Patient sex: F
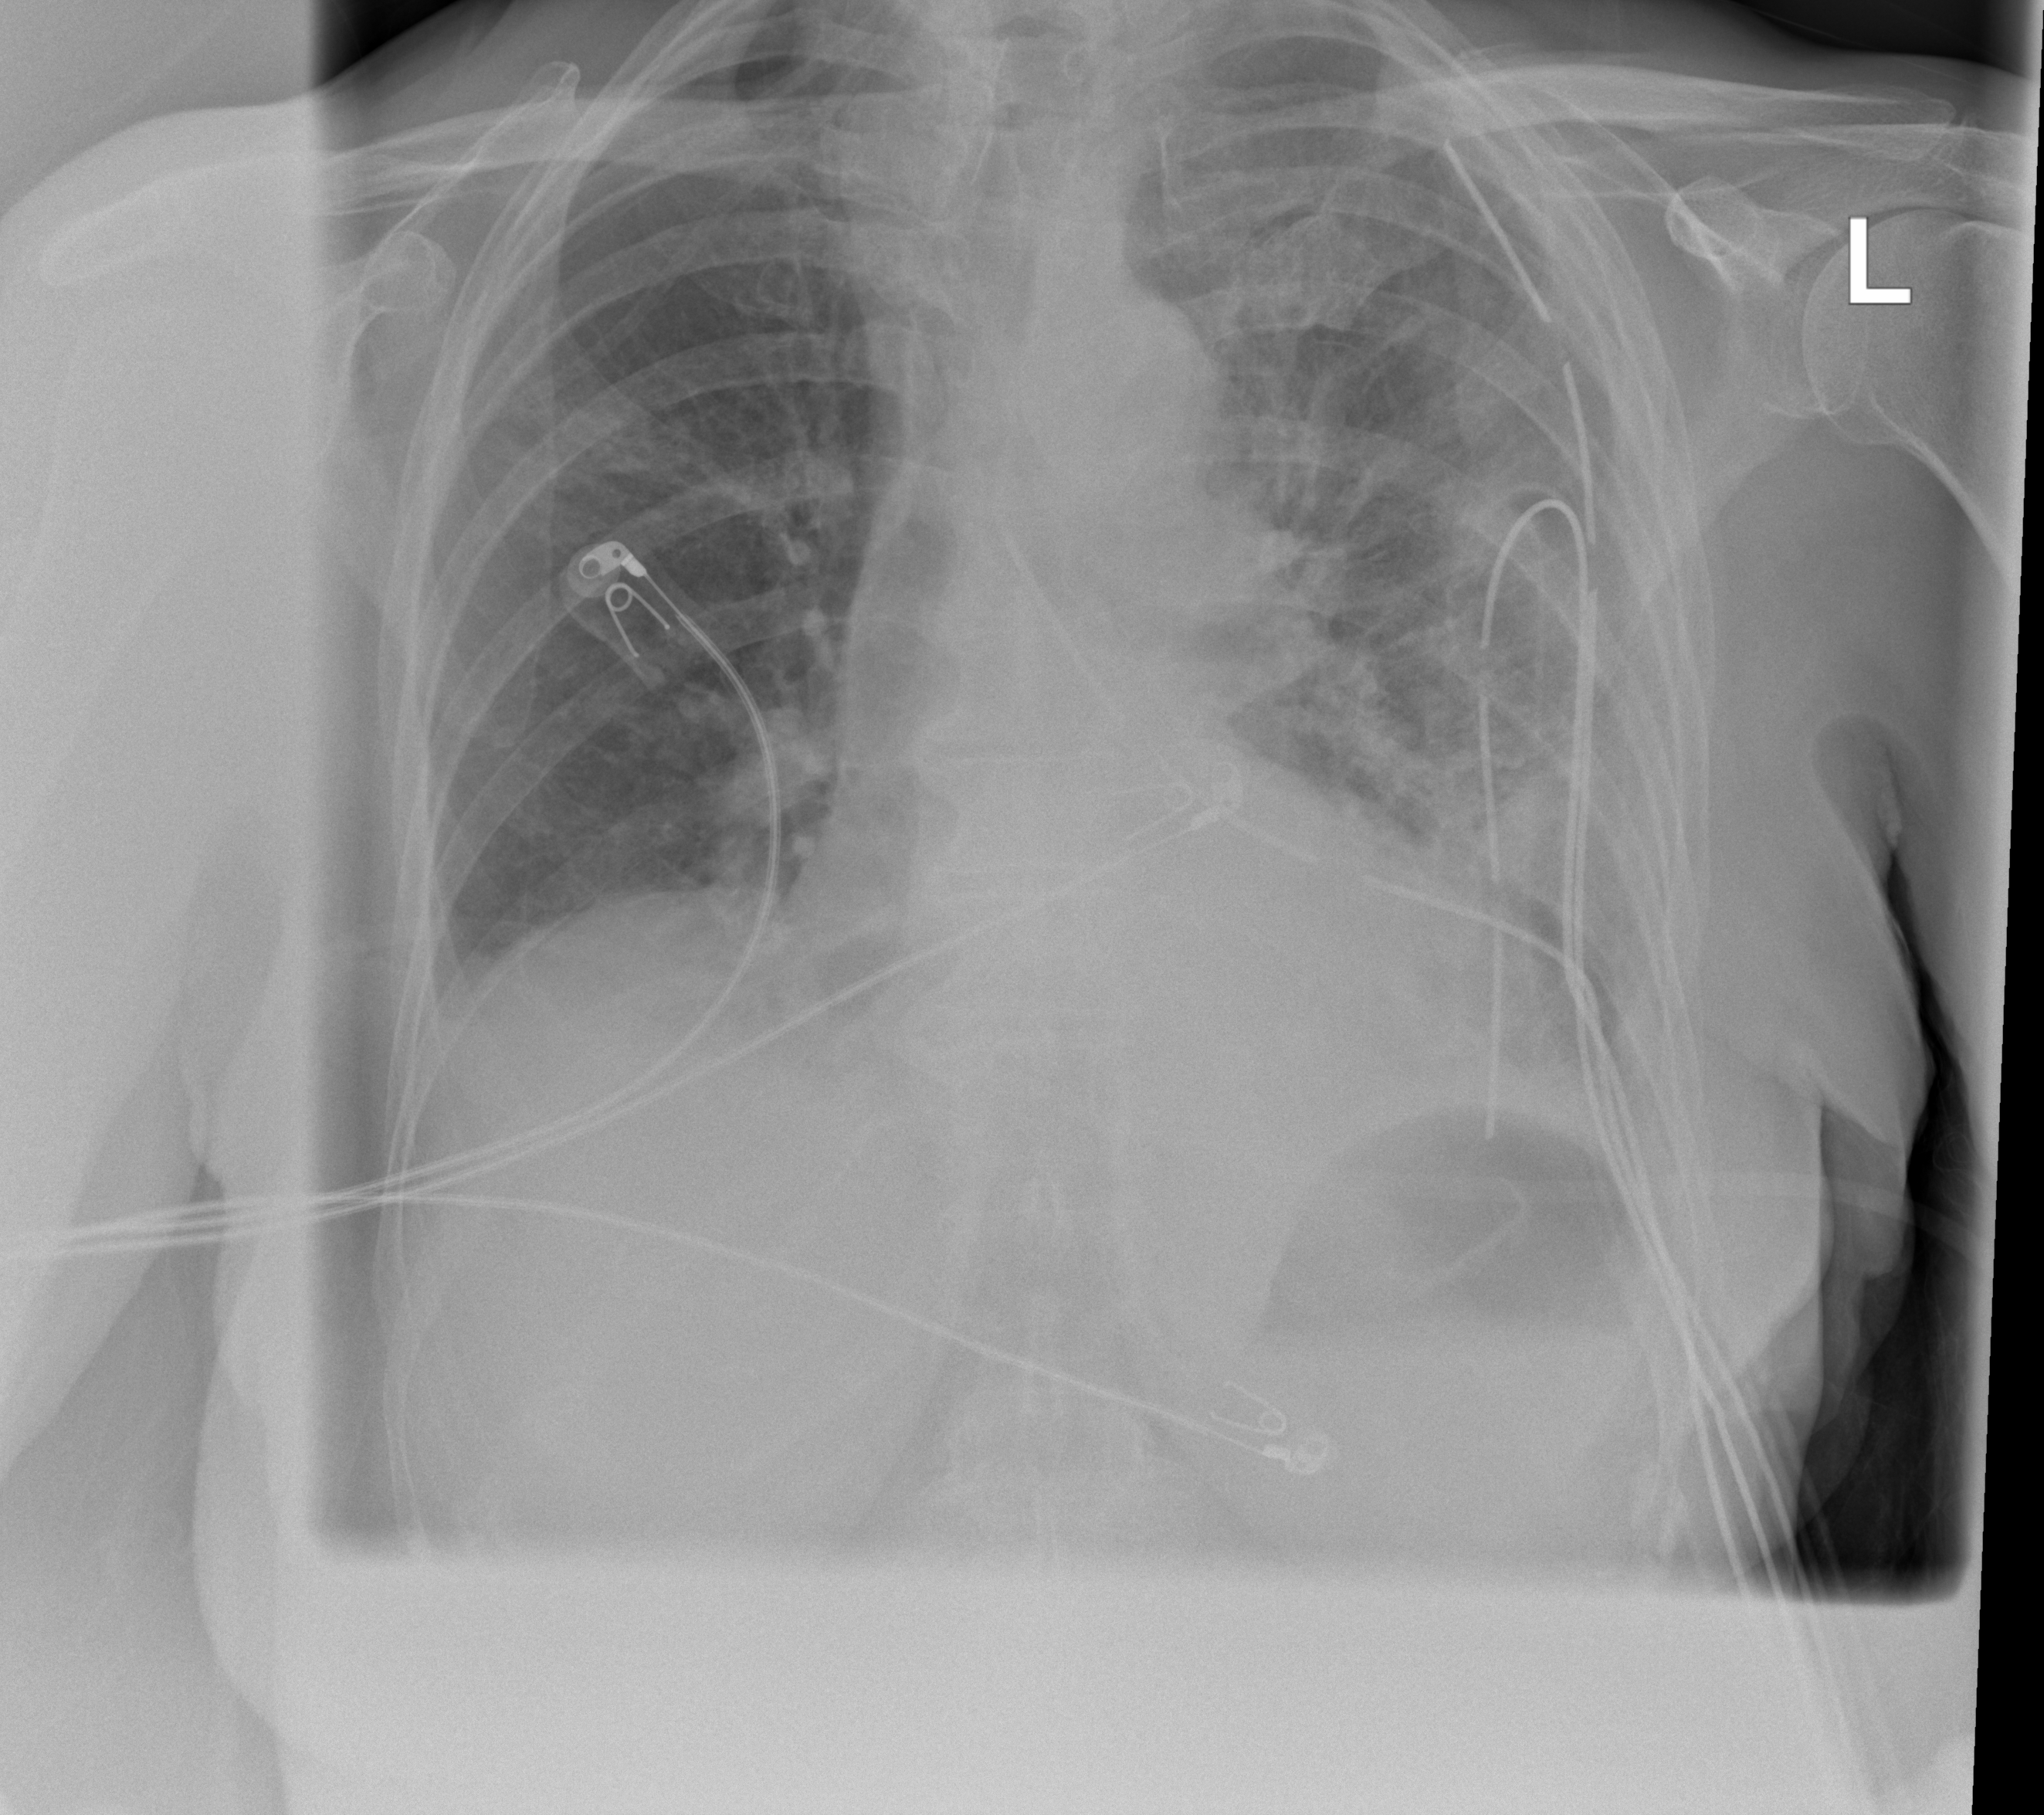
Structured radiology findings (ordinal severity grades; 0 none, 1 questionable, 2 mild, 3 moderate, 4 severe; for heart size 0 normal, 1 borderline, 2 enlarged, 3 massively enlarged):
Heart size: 1
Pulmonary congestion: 1
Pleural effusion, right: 1
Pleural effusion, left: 2
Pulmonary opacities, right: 0
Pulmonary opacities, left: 2
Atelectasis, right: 0
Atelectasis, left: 2